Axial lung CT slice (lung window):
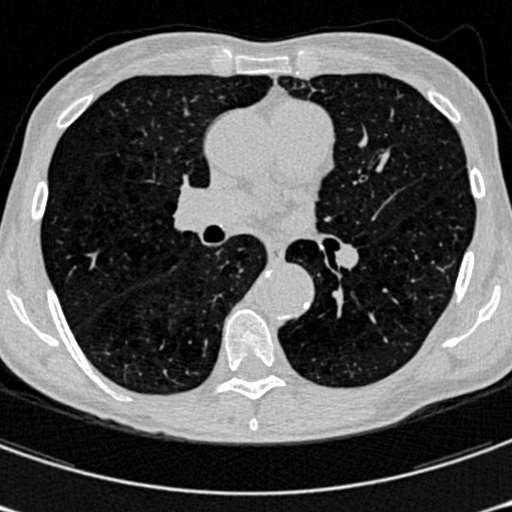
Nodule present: no